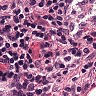
Metastatic tissue present: no